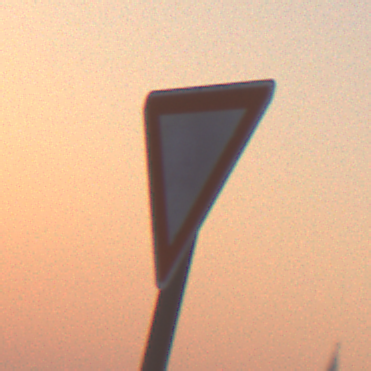
Verkehrszeichen: VorfahrtGewaehren
Umgebung: Outdoor, Urban
Tageszeit: SunriseSunset
Wetter: Clear
Licht: Natural
Jahreszeit: NotSpecified
Kontrast: MediumContrast